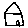
Label: house